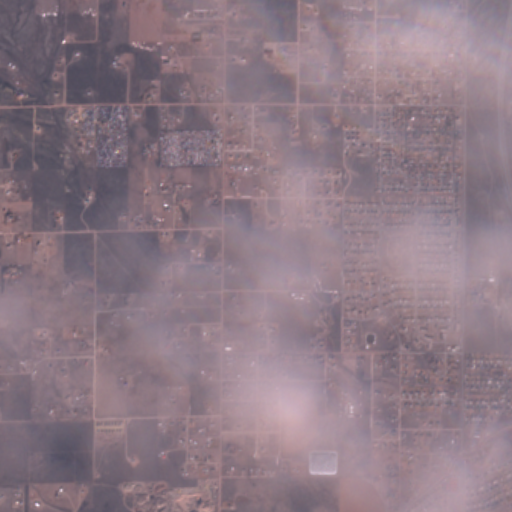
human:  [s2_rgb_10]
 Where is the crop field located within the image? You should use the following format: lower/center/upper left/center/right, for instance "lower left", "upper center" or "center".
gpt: The crop field is located in the lower right of the image.
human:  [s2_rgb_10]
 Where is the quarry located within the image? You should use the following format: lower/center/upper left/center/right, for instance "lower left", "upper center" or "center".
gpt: The quarry is located in the lower left of the image.
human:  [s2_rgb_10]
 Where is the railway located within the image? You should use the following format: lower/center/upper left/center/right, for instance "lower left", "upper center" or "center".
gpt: The railway is located in the left of the image.
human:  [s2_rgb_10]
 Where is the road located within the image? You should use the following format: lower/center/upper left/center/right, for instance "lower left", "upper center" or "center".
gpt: There is no road in the image.